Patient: sex M, age 46
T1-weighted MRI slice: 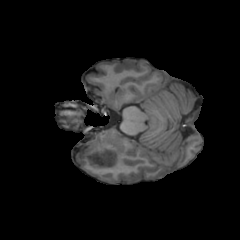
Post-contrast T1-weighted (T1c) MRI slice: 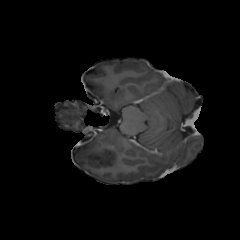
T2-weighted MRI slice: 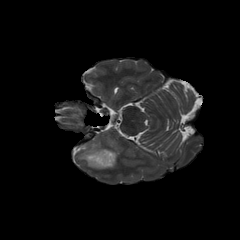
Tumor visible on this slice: yes
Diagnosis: Oligodendroglioma, IDH-mutant, 1p/19q-codeleted
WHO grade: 2